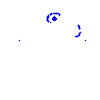
Particle: kaon